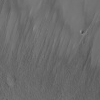
Atmospheric dust classification: not_dusty